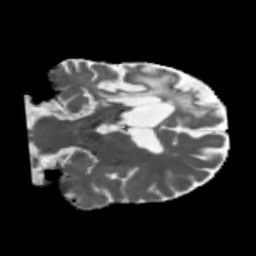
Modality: MD
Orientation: coronal
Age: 56
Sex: male
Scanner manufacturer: siemens
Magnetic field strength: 3 T
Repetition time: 5.47 s
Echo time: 0.0854 s